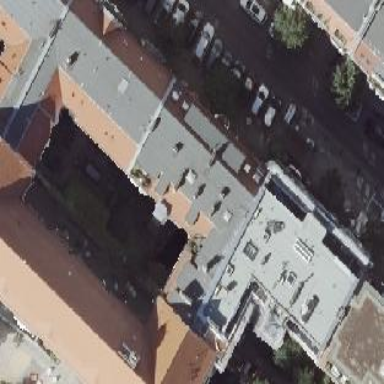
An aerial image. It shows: Residential building with grey exterior and red gambrel roof made of roof tiles.